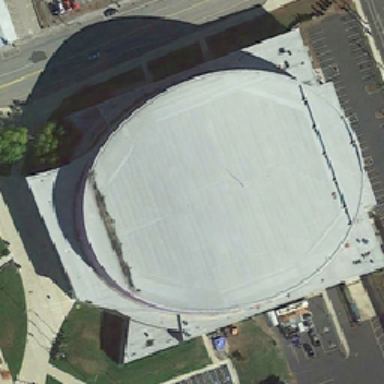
Roads and parking lots are close to almost circular white buildings .